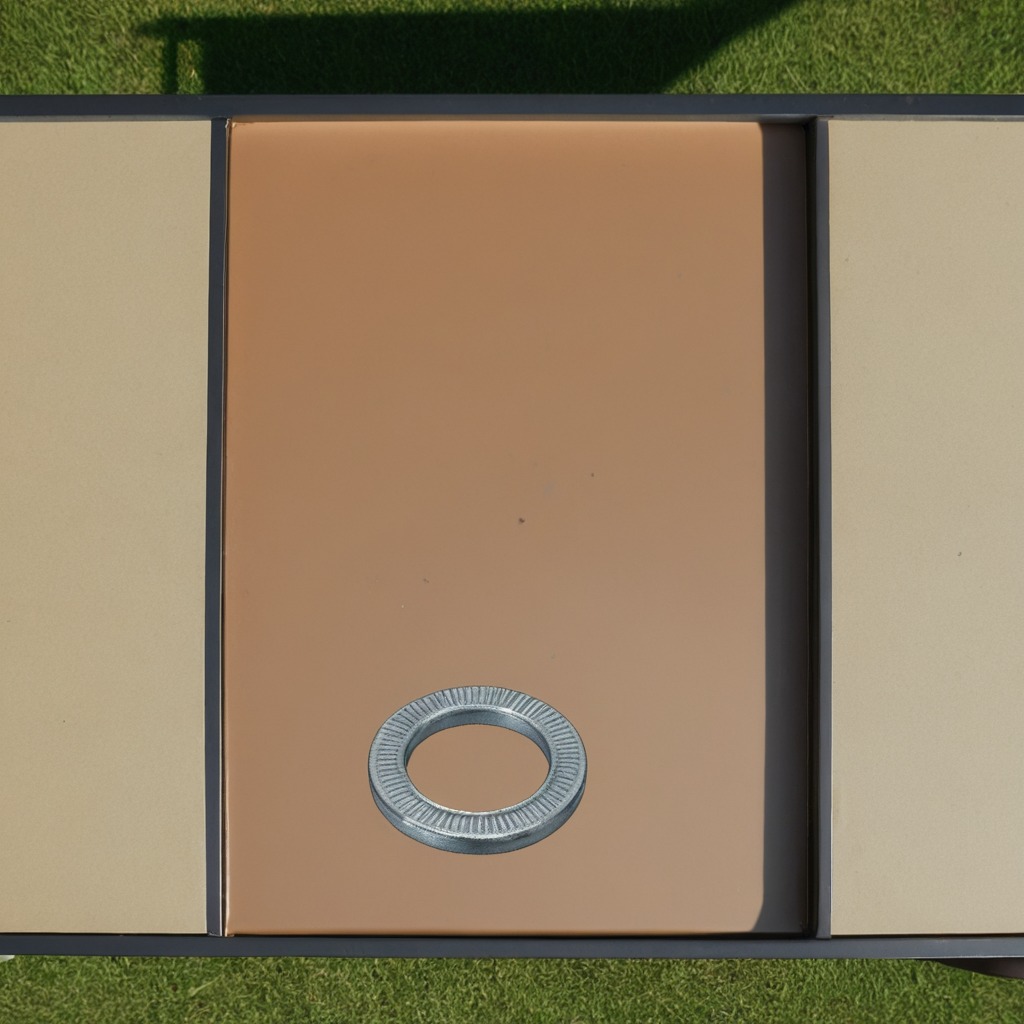
A flat metal washer is lying on a clean utility table in a temporary outdoor tool station afternoon light present textured surface.